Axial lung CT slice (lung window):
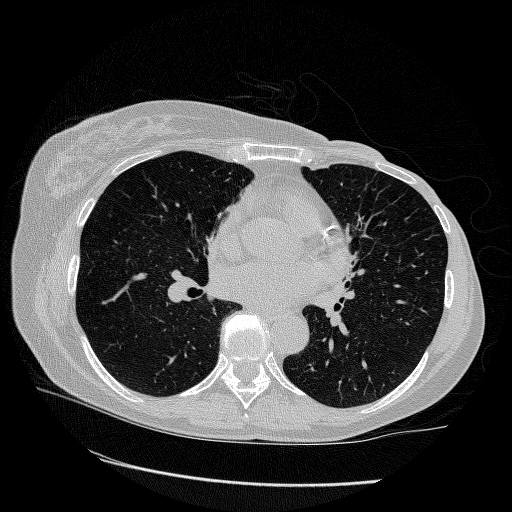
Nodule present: no